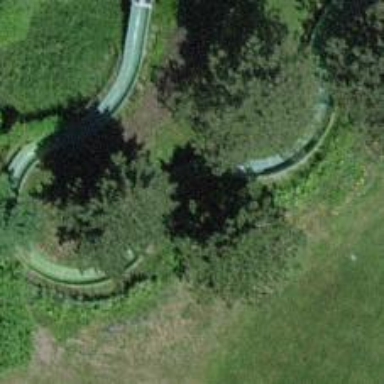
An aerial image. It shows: Water slide attraction.